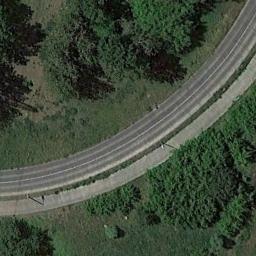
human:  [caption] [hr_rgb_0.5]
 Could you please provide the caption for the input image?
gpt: Different lanes on the highway have different Numbers of cars .

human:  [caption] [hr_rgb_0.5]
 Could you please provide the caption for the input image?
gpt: A large stretch of green forest surrounds a curved freeway .

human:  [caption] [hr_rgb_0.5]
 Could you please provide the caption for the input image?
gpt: A freeway with a bend goes through the lawn with some trees .

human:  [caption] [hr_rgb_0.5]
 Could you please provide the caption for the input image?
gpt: The freeway goes through the grass with some trees .

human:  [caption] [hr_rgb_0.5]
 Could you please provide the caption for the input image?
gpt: There are green lawns and trees beside the freeway .